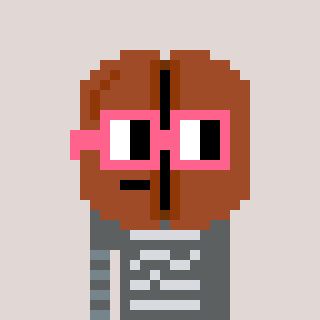
a pixel art character with square pink glasses, a coffeebean-shaped head and a bege-colored body on a warm background